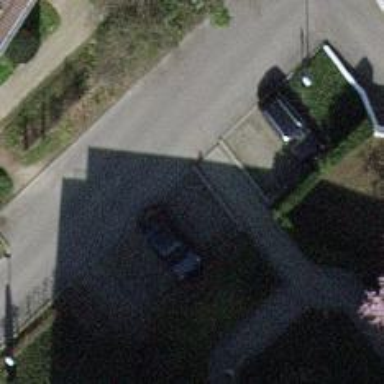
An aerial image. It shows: Kerb barrier.